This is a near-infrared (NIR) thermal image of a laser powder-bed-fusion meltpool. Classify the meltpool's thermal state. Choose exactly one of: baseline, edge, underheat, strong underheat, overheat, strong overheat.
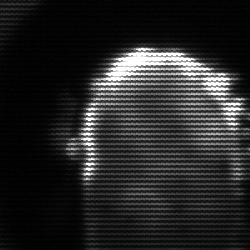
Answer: baseline